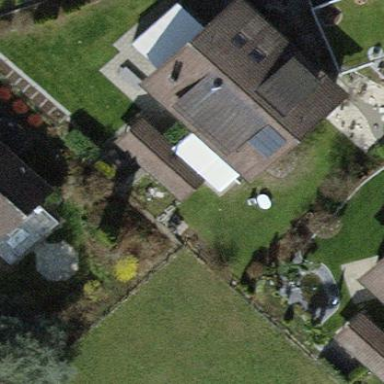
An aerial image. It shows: Semidetached house.